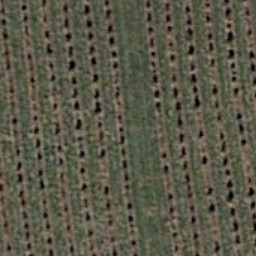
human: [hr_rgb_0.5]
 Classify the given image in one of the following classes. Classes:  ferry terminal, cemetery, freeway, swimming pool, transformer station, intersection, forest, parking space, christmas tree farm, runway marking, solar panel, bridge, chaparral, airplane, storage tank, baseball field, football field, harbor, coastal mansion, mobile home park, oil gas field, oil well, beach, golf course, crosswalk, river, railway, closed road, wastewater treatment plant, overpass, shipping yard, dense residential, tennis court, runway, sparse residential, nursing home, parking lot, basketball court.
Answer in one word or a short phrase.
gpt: christmas tree farm